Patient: sex M, age 31
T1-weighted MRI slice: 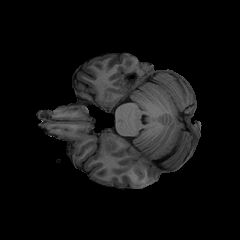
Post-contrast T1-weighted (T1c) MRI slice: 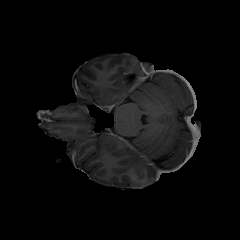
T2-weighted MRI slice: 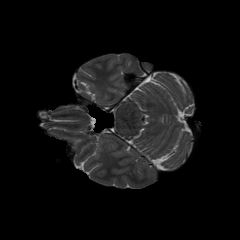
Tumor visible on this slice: no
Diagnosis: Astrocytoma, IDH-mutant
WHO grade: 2